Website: macys
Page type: customer-info-address
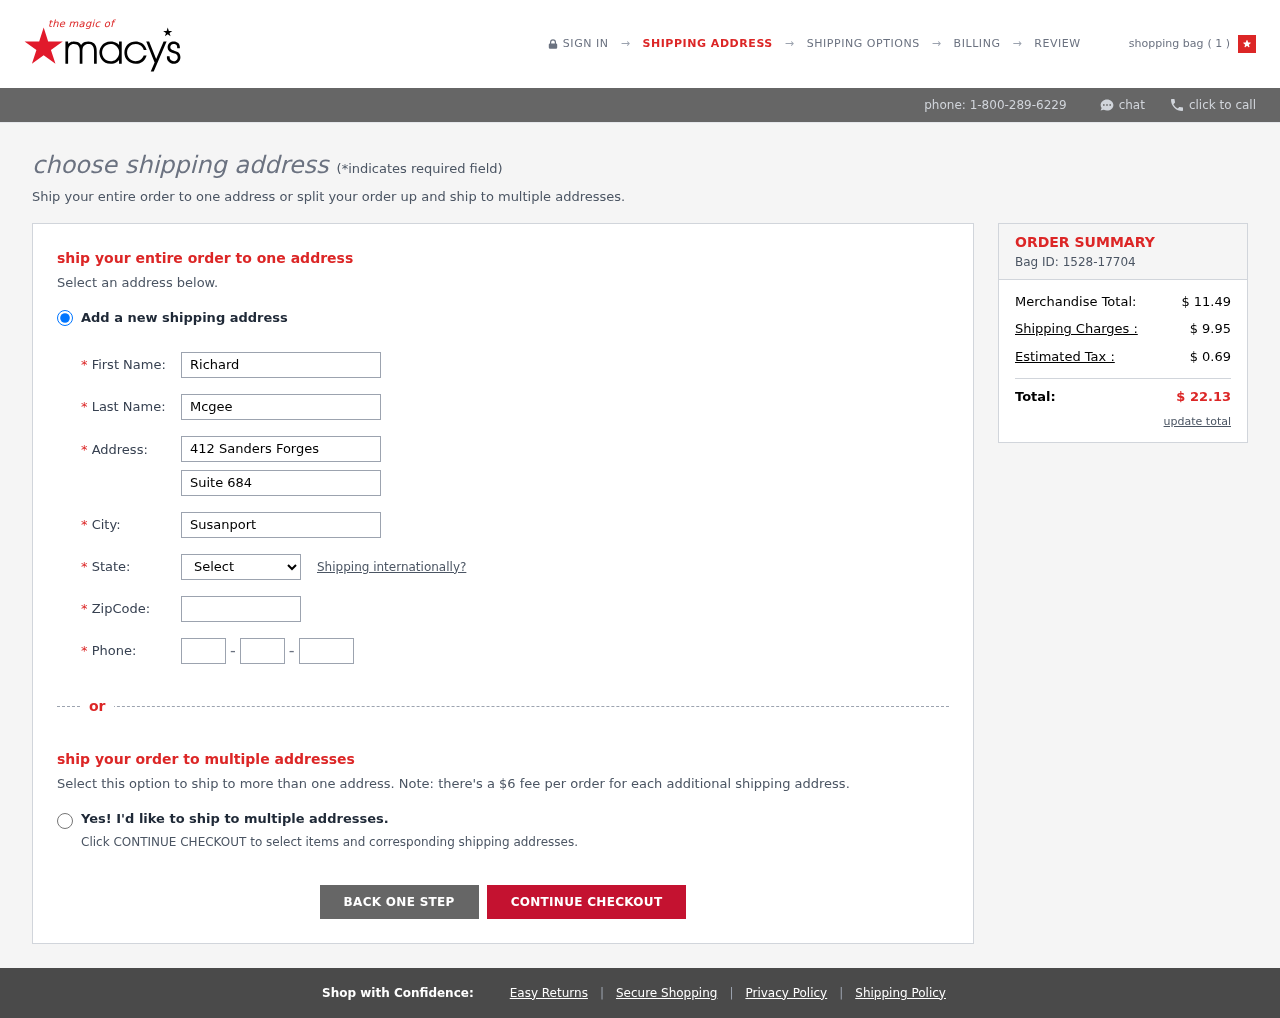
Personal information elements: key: PII_CITY
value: Susanport
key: PII_FIRSTNAME
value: Richard
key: PII_LASTNAME
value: Mcgee
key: PII_PHONE_AREA
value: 818
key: PII_PHONE_PREFIX
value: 258
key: PII_PHONE_SUFFIX
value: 3176
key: PII_POSTCODE
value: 23649
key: PII_STATE_ABBR
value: WY
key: PII_STREET
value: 412 Sanders Forges
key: PII_STREET2
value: Suite 684
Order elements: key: ORDER_NUM_ITEMS
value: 1
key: ORDER_ID
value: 1528-17704
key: ORDER_SUBTOTAL
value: $ 11.49
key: ORDER_SHIPPING_COST
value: $ 9.95
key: ORDER_TAX
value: $ 0.69
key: ORDER_TOTAL
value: $ 22.13